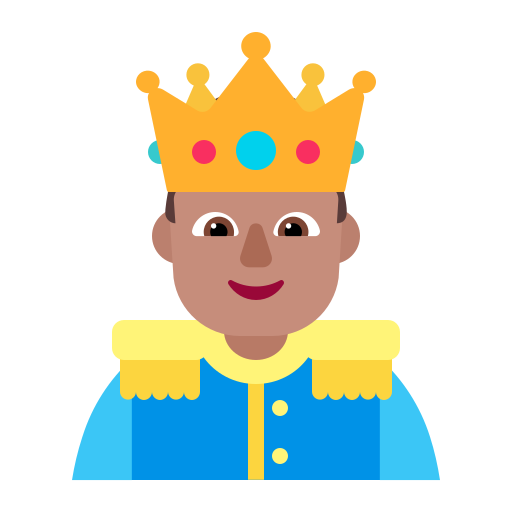
prince flat